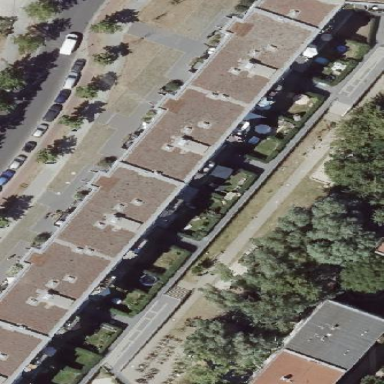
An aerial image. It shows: Building with apartments and flat roof.